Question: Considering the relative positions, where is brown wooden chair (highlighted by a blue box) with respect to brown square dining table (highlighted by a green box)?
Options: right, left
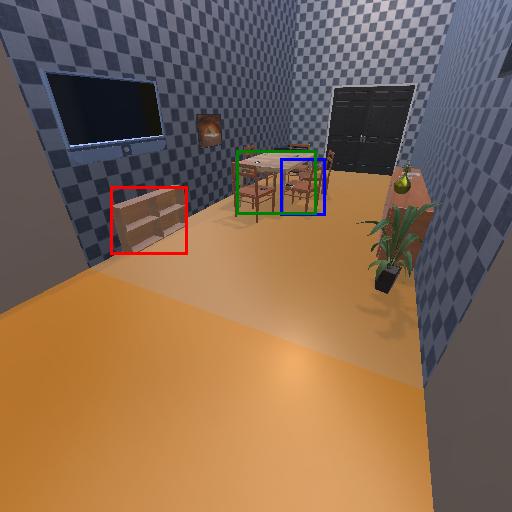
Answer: right